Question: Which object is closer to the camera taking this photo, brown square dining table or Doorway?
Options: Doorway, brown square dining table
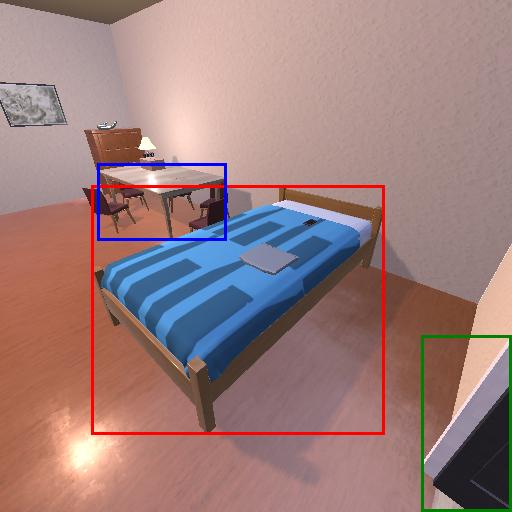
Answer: Doorway